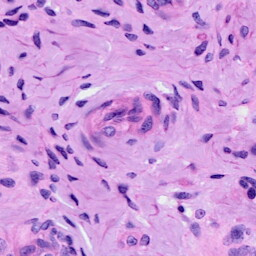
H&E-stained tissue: Cervix